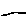
Label: line